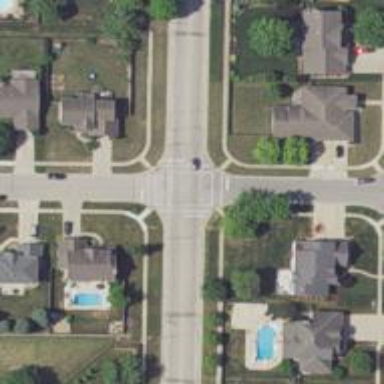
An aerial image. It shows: Solid crossing edge road marking.